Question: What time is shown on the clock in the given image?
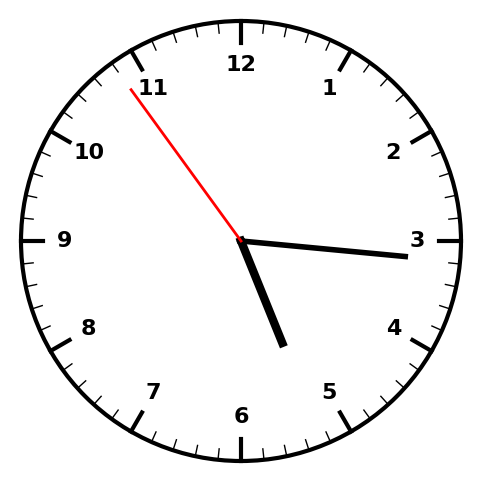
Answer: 05:15:54